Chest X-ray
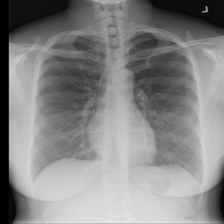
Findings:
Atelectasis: negative
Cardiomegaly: negative
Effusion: negative
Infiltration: negative
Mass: negative
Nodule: negative
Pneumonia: negative
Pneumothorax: negative
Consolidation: negative
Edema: negative
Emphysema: negative
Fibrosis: negative
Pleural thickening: negative
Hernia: negative